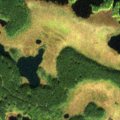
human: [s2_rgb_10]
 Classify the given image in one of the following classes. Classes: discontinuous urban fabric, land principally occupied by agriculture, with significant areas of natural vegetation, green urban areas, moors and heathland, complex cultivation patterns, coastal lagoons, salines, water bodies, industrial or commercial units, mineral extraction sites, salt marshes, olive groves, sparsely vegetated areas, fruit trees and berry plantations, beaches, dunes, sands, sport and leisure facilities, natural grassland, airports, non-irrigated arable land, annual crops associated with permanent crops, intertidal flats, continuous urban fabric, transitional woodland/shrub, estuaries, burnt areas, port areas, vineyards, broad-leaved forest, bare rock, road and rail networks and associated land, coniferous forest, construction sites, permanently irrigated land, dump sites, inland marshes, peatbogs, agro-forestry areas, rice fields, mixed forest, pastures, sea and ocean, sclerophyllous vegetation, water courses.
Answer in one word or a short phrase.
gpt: coniferous forest, peatbogs, water bodies